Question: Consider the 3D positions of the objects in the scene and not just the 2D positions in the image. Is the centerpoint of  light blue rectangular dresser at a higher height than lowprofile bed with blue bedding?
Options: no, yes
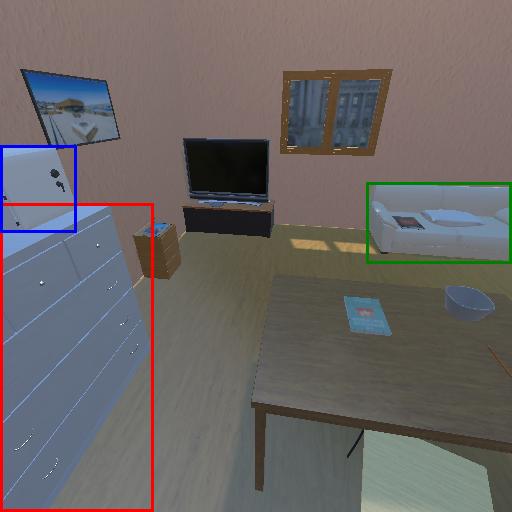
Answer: no